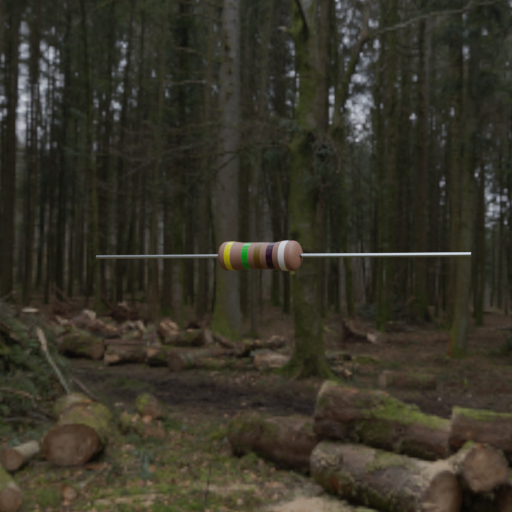
Resistor colour bands (in order): yellow, green, brown, black, white